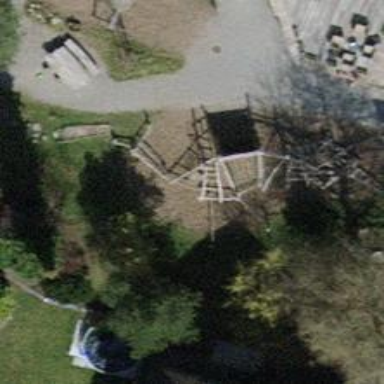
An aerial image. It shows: Playground featuring climbing frame.